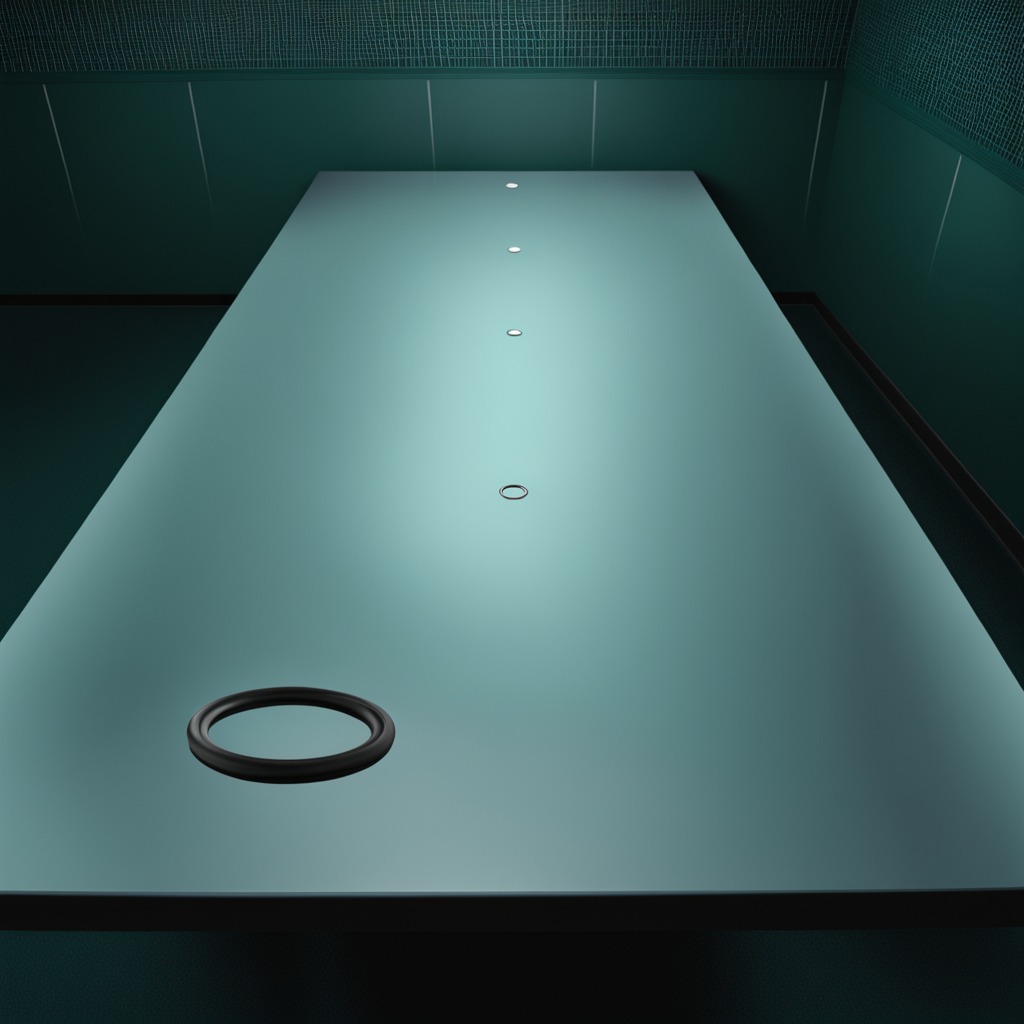
A rubber O-ring lies on a clean empty table in a railway signal maintenance room lit by harsh overhead fluorescents photorealistic surface textures crisp shadows high dynamic range